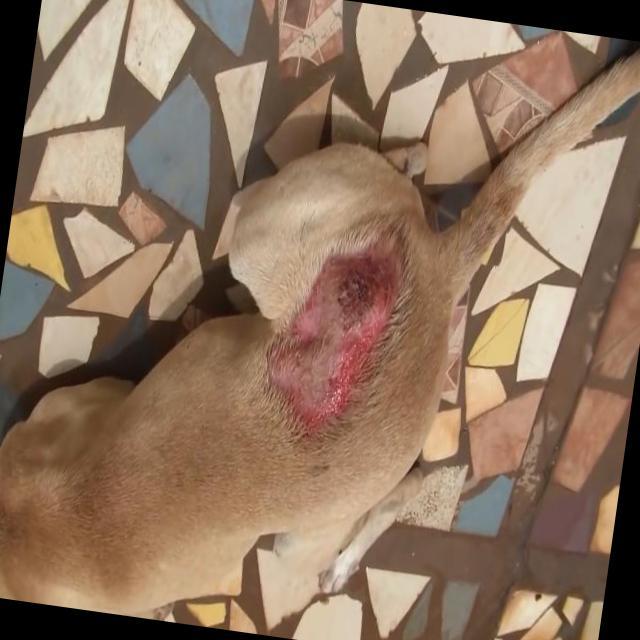
Canine dermatitis — inflammation of the skin presenting with erythema, pruritus, papules, and excoriation. May be allergic, contact, or atopic in origin.